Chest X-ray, PA view. Patient: 36 years old, sex M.
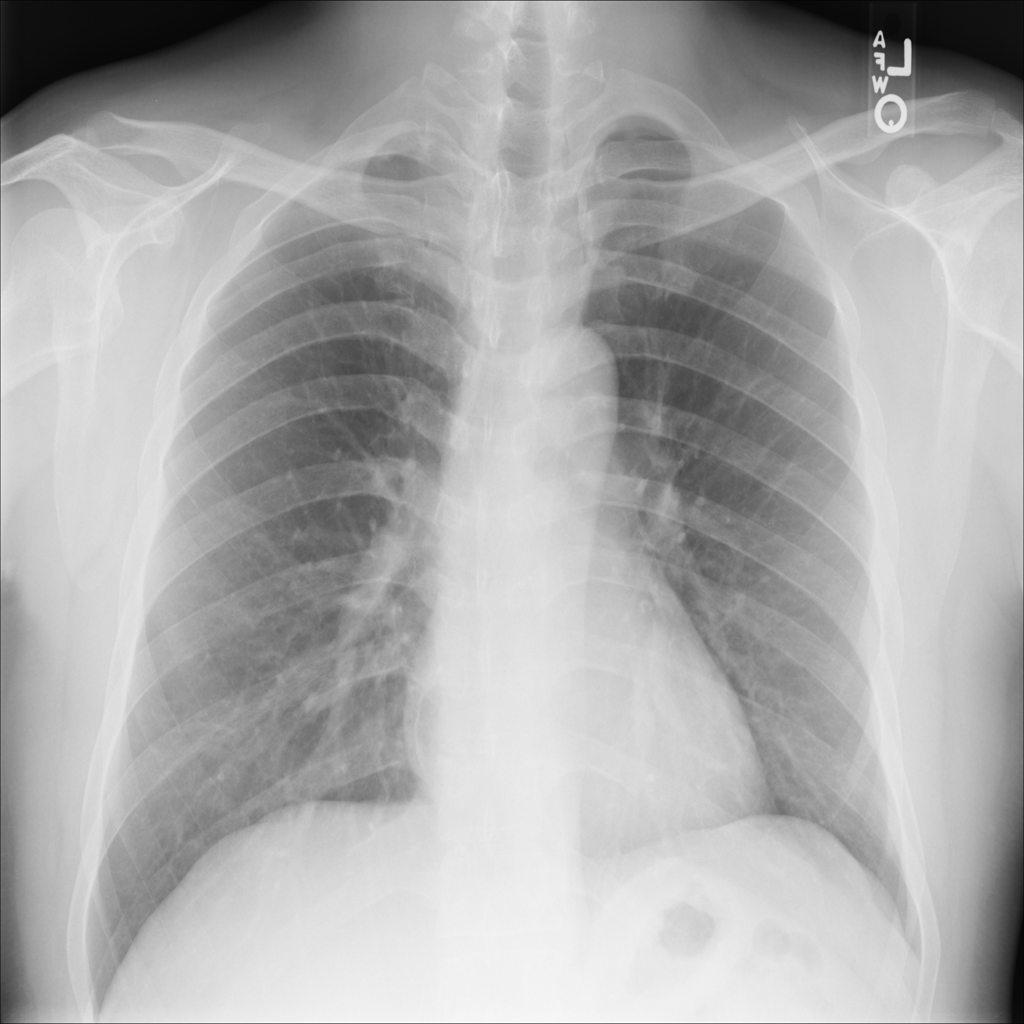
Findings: No Finding